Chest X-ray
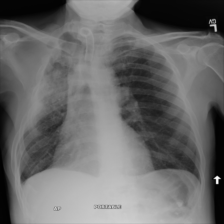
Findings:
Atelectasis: negative
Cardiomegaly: negative
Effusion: negative
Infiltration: positive
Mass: negative
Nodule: negative
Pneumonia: negative
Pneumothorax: positive
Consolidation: negative
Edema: negative
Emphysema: positive
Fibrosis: negative
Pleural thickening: negative
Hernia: negative